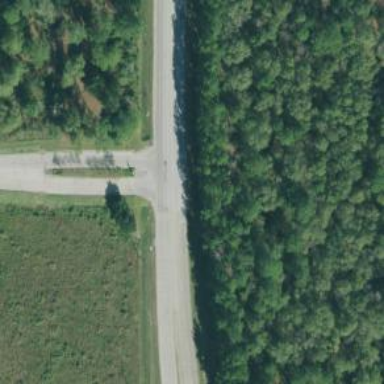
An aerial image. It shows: Secondary road.